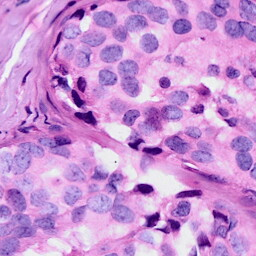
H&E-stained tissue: Breast